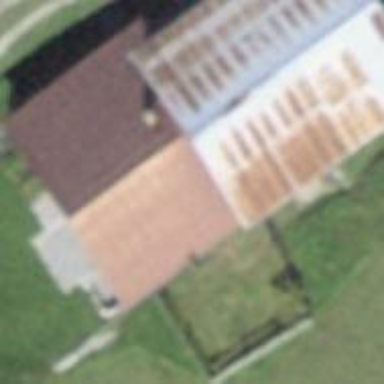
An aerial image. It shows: Rural barn.